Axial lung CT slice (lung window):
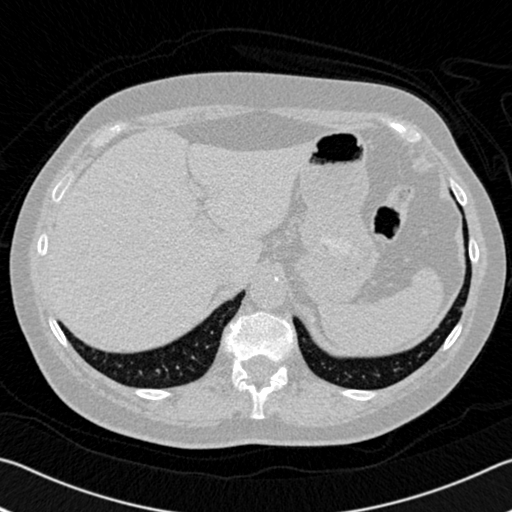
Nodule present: no